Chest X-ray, PA view. Patient: 19 years old, sex M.
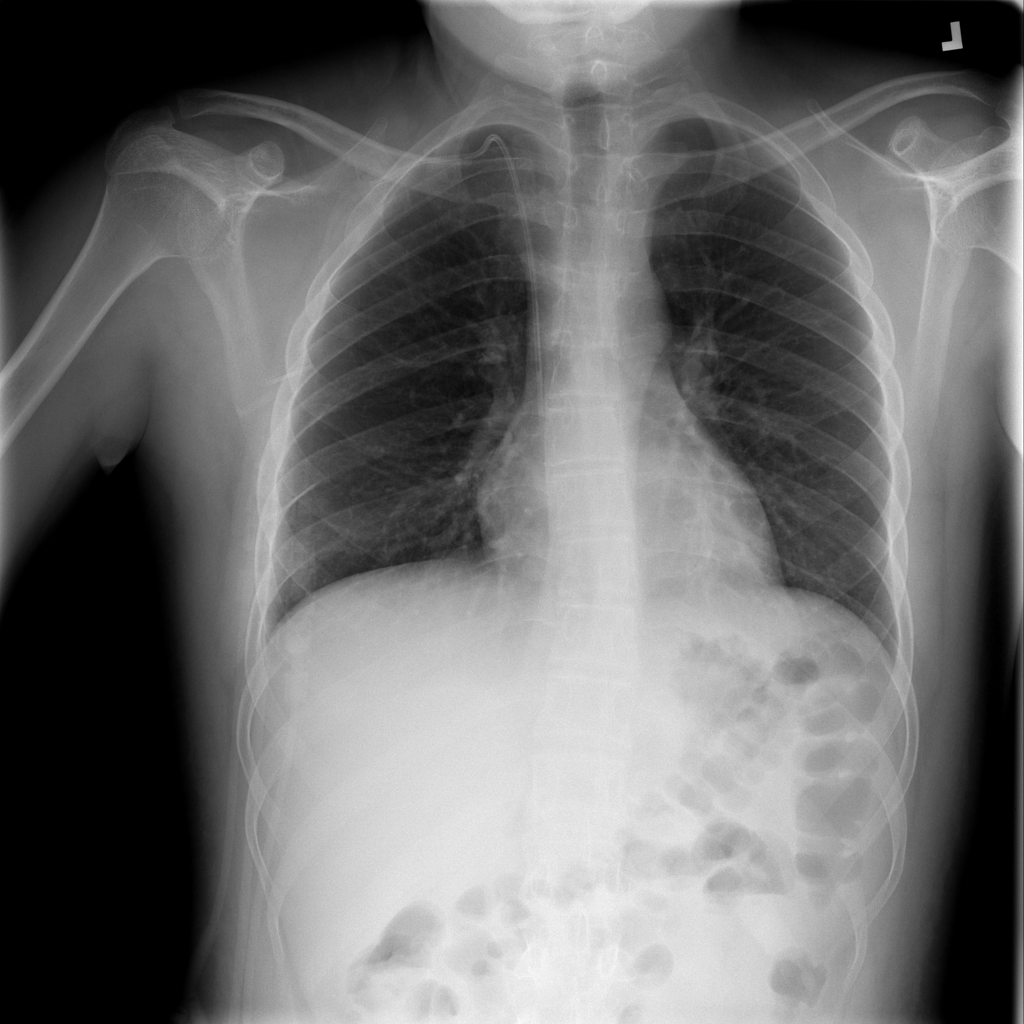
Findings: No Finding